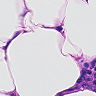
Metastatic tissue present: no